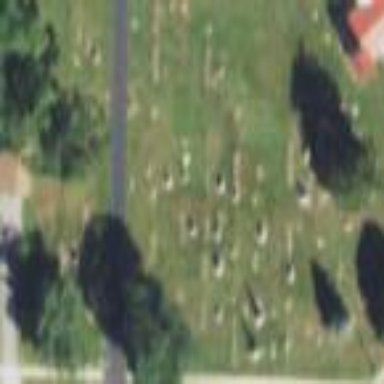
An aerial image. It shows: Grave yard.